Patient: sex F, age 43
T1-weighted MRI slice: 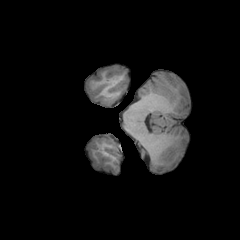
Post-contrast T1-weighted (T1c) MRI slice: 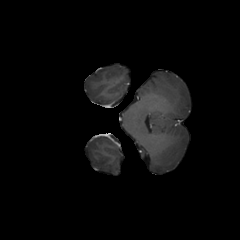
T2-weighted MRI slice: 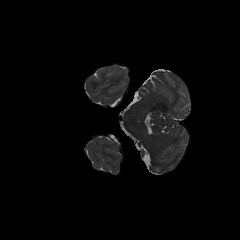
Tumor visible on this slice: no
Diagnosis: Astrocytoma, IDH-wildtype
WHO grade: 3